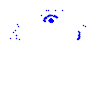
Particle: pion